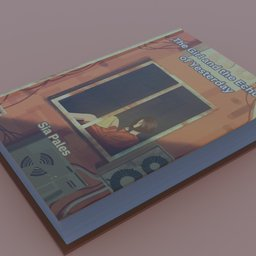
Label: tools